Question: The title is pretty self explanatory. I'm trying to get the CPU usage of a process by PID in PHP so I can display it in a webpage. The code works perfectly when written in the terminal, but doesn't print anything when done via PHP.
Tried
'''
$cmd = "sudo top -n1 | awk '/30100/ {print $9}'";
echo exec($cmd);
'''
where 30100 is the pid
and
'''
$cmd = "sudo sh -c "top -n1 | awk '/30100/ {print $9}'" ";
echo exec($cmd);
'''

I've also tried to $var = exec() and then var_dump($var) , the result was string(0)
I'd like to add that I'm using other commands on the system similar to this and they work fine. An example would be
'''
$cmd = 'sudo -u server' . $sid . ' sh -c "pidof hlds_i686"';
$pid = exec($cmd);
'''
which returns process pid
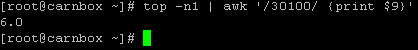
Answer: It might be an sderr / stdout issue , try using
'''
$cmd = "sudo sh -c "top -n1 | awk '/30100/ {print $9}'" ";
echo shell_exec($cmd." 2>&1");
'''